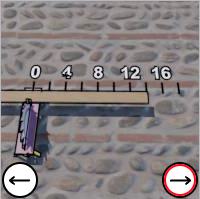
Task: length
Answer: 14
First scale value: 4.0